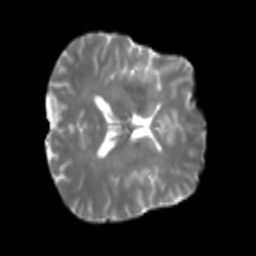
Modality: T2w
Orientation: axial
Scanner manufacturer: siemens
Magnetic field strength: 3 T
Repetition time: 4 s
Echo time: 0.0594 s